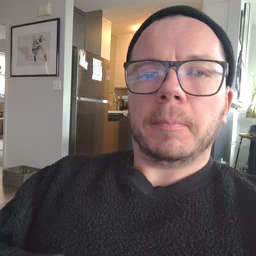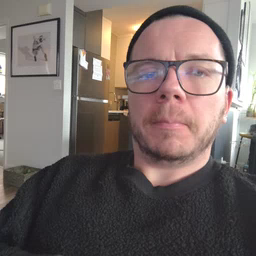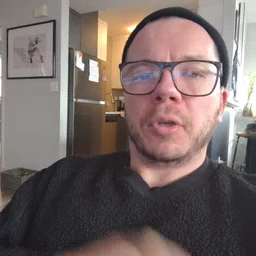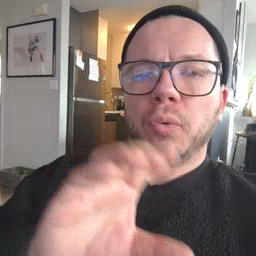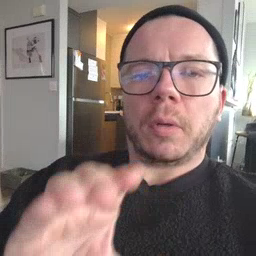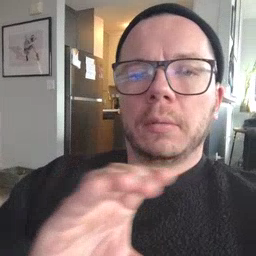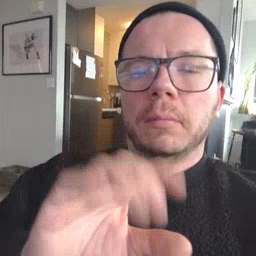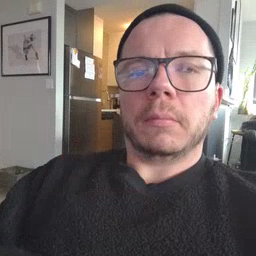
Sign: chocolate